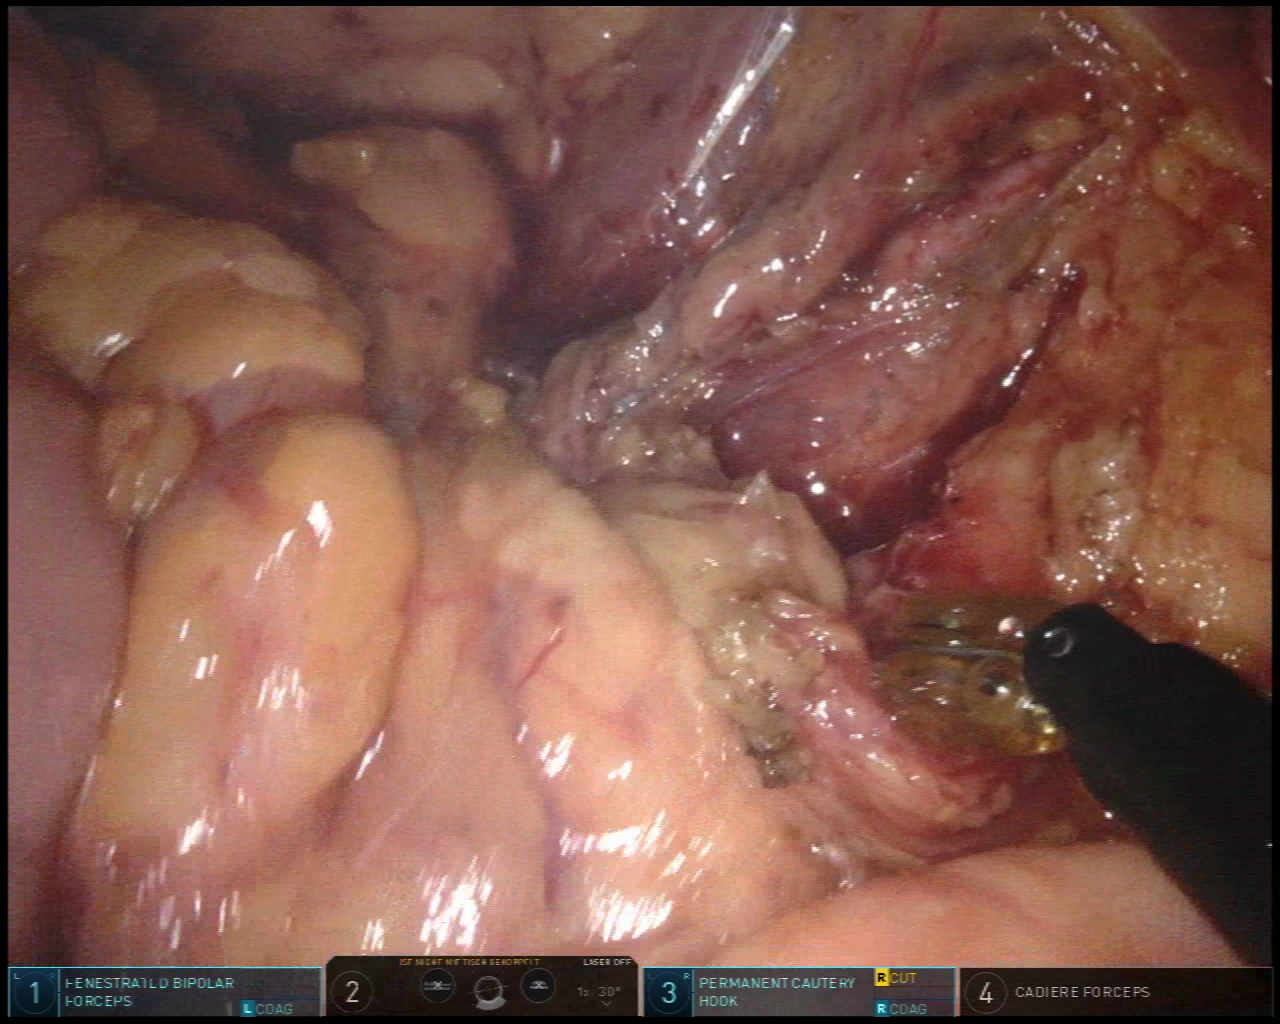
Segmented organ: ureter
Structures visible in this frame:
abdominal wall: no
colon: yes
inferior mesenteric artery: no
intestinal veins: no
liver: no
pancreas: no
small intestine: no
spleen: no
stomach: no
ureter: yes
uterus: no
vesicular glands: no